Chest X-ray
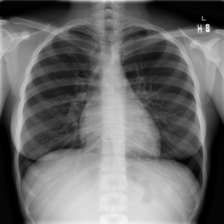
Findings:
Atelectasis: negative
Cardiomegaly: negative
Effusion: negative
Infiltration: negative
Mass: negative
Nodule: negative
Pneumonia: negative
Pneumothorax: negative
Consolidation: negative
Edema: negative
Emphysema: negative
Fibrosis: negative
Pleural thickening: negative
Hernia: negative